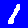
Digit: 1